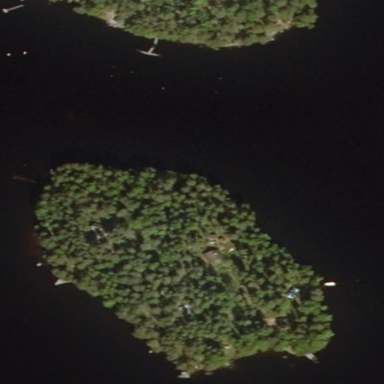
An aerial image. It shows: Island.